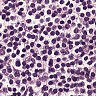
Metastatic tissue present: no